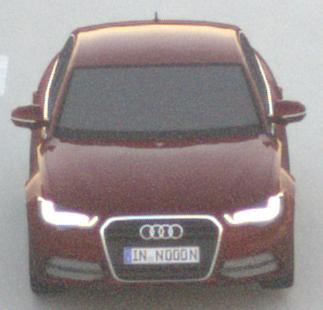
Make: Audi
Model: A6 2.0 TFSI
Detailed model: A6 (C7) Limousine
Model produced from: 2011/10
Model produced until: 2014/09
Doors: 4
Color: red
Road condition: dry road
Daytime: sunrise or sunset
Contrast: low contrast